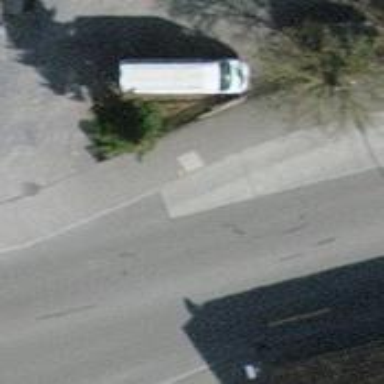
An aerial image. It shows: Bus stop with platform for public transport.